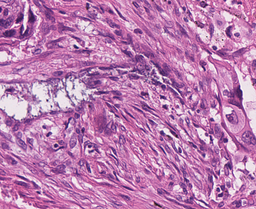
Tumor epithelial tissue: yes
Tumor-associated stroma tissue: yes
Normal tissue: no